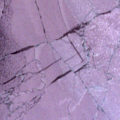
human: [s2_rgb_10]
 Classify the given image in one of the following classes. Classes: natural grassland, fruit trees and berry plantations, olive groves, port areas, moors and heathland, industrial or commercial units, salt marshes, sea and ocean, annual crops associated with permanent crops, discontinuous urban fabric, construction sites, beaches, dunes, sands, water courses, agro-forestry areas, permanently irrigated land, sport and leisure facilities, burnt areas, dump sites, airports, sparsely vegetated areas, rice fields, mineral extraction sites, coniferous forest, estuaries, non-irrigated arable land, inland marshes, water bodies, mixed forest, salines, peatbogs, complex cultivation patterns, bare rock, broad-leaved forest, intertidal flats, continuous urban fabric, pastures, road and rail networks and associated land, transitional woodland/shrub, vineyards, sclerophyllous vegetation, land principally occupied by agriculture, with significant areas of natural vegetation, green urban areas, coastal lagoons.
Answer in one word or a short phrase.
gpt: sea and ocean